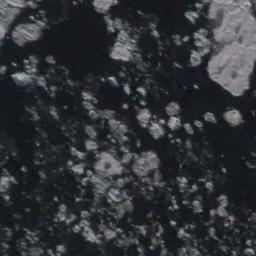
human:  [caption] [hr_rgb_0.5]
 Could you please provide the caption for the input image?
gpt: A large piece of sea ice and a lot of small pieces of sea ice float in the deep blue sea .

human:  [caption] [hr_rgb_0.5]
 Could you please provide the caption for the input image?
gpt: Countless ice cubes of various sizes are connected into a loose, Large piece floating on the blue sea .

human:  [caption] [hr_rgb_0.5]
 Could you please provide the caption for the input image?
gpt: There is a big ice and many small ice on the dark green sea .

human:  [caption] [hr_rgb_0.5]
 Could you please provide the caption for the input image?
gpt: There are different shapes of sea ice .

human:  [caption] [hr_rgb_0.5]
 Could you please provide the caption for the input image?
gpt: There are many pieces of sea ice .